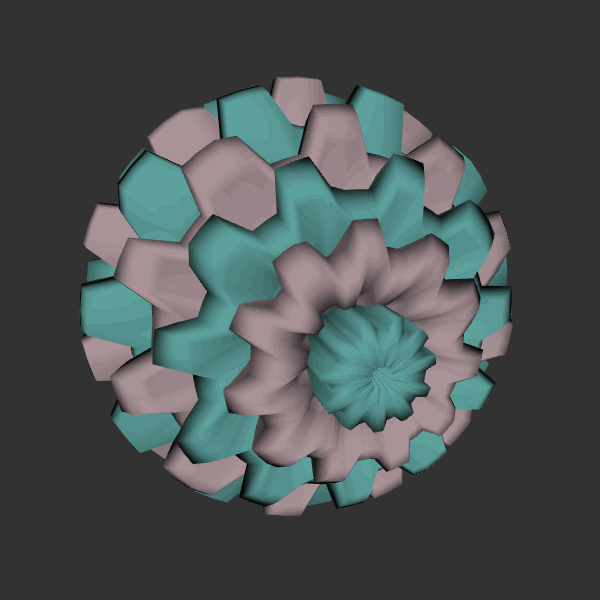
Background: dark